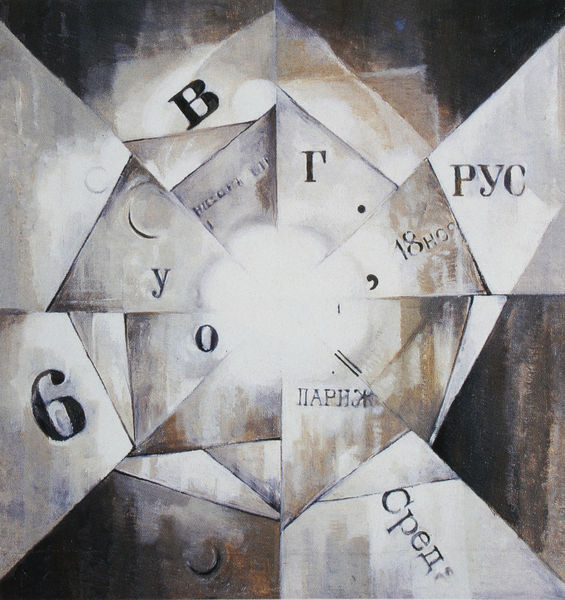
Titel: Zeitung
Künstler: Michail Menkow
Standort: Uljanowsk
Institution: Staatliches Kunstmuseum
Schlagwörter: blätter, dunkel, gemälde, schatten, weiß, dreieck, komposition, kubistisch, braun, grau, hell, licht, schwarz, zeichen, zeichnung, beige, bild, windmühle, kreis, schrift, papier, russland, abstrakt, flächen, formen, linien, spitz, symmetrie, zahlen, ziffern, uhr, striche, fetzen, strahlen, symmetrisch, zeitung, buchstabe, buchstaben, dynamik, punkt, worte, rom, ecken, geometrisch, zahl, strudel, zentral, konstruktion, zentrum, mittelpunkt, sechs, dreiecke, kanten, kreisen, spirale, geometrie, typografie, russisch, rhythmus, wörter, segmente, bedrückend, kyrillisch, kaleidoskop, komma, t, 6, b, o, 18, wortfetzen, y, aukubismus, open, pyc, kann weg, 0, character, 18ho, number